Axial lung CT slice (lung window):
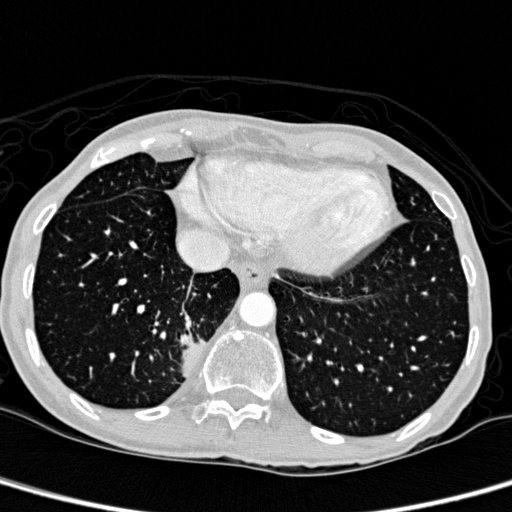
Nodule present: yes
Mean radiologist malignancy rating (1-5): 2.5